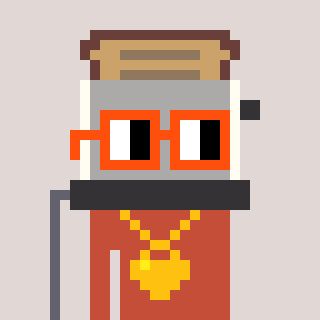
a pixel art character with square orange glasses, a toaster-shaped head and a rust-colored body on a warm background